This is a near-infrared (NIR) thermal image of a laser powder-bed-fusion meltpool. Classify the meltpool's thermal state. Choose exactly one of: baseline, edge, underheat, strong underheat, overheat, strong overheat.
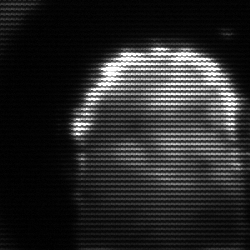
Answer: baseline